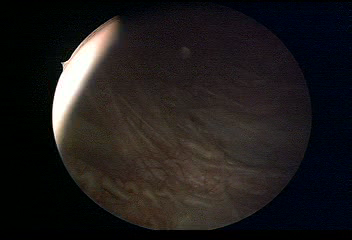
Modality: WLC
Class: Normal mucosa
Bladder cancer association: No